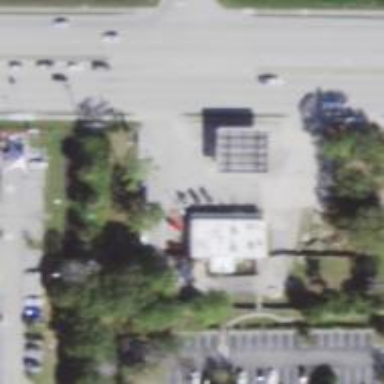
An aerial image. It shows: Convenience shop.